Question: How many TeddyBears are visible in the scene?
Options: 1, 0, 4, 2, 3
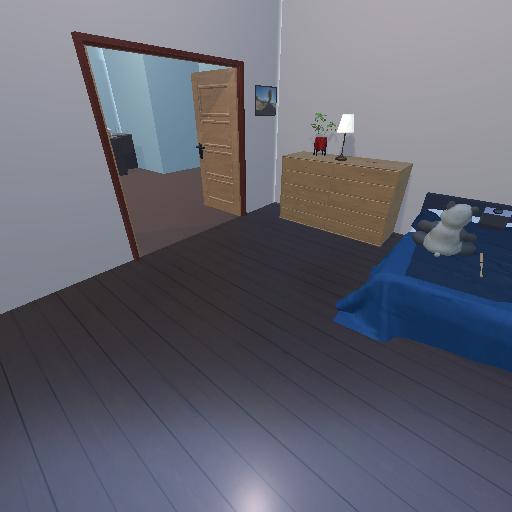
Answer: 1